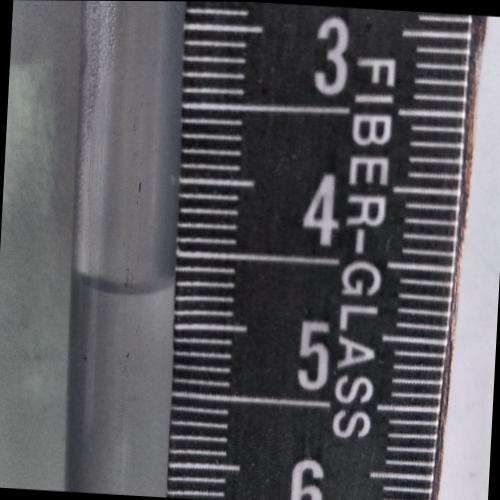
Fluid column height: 4.7 cm